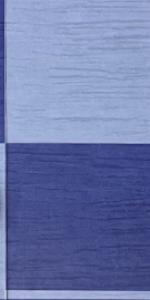
Label: Empty